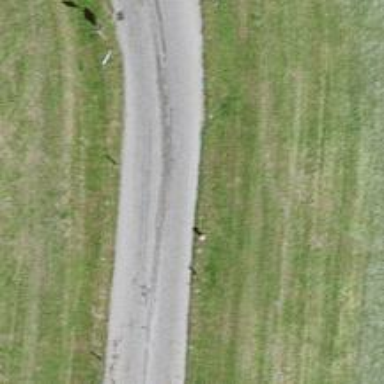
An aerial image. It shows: Unclassified road with paved surface.